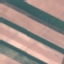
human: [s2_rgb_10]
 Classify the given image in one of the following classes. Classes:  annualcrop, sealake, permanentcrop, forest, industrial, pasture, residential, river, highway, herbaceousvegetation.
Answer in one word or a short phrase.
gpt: AnnualCrop